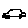
Label: car